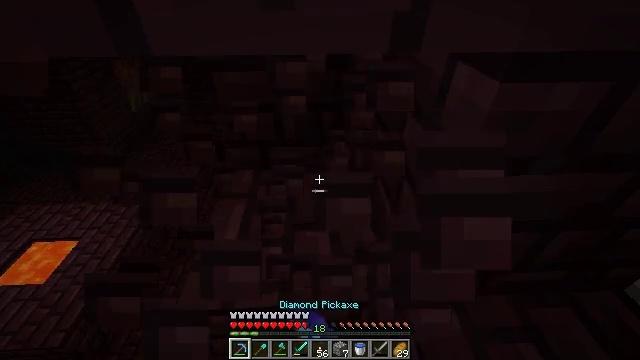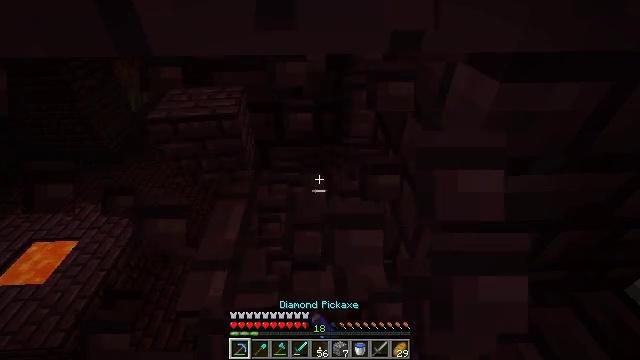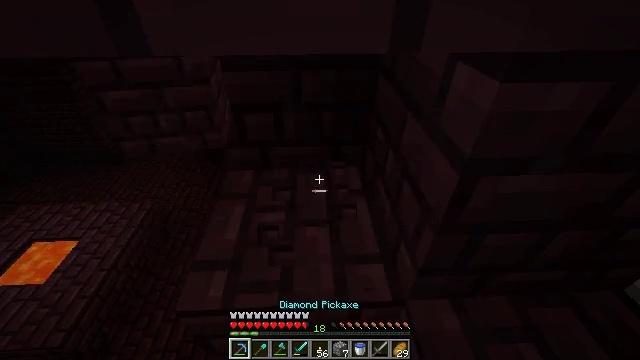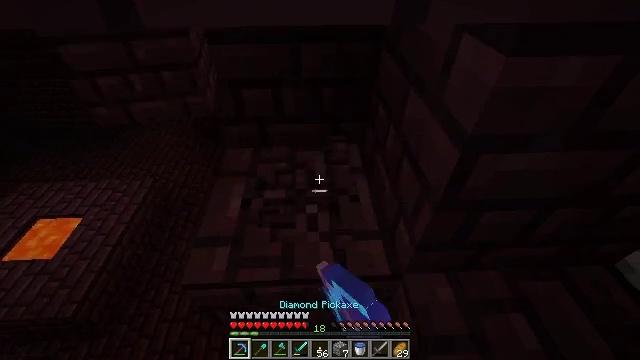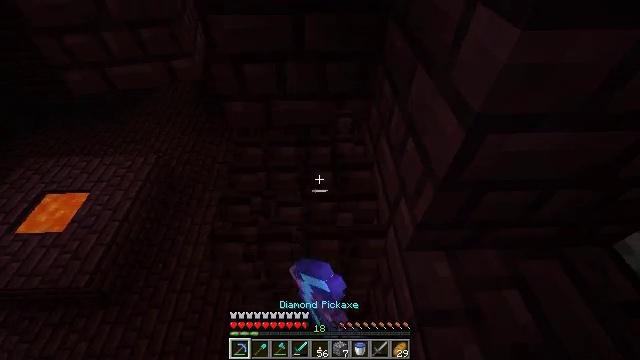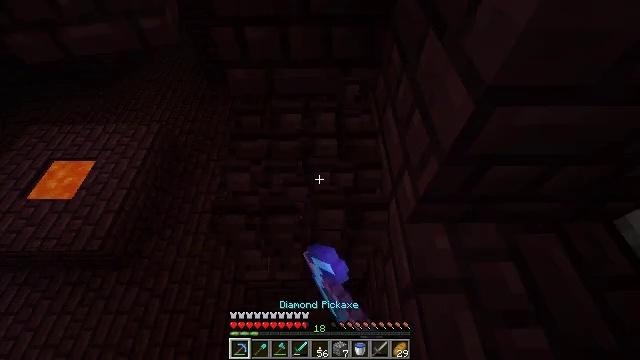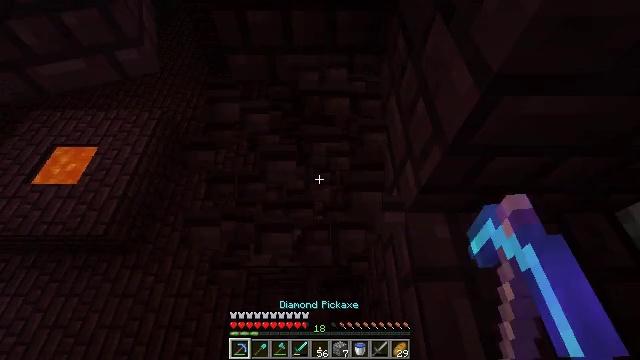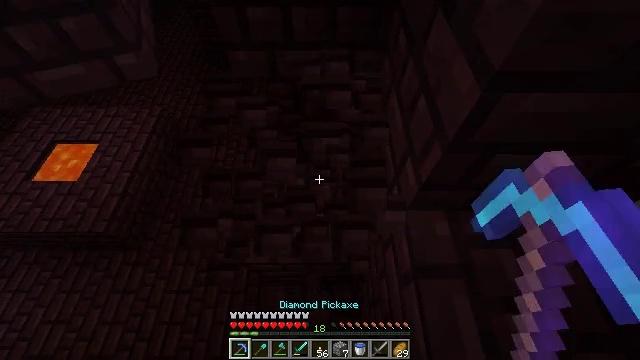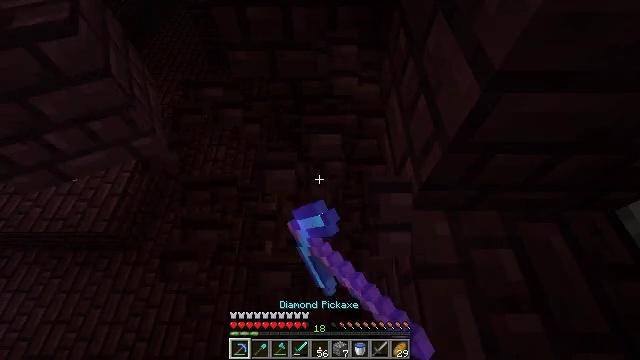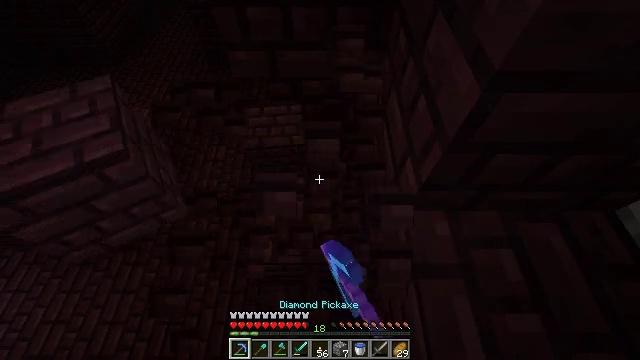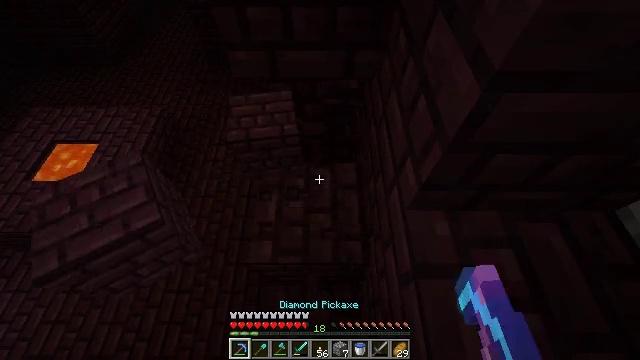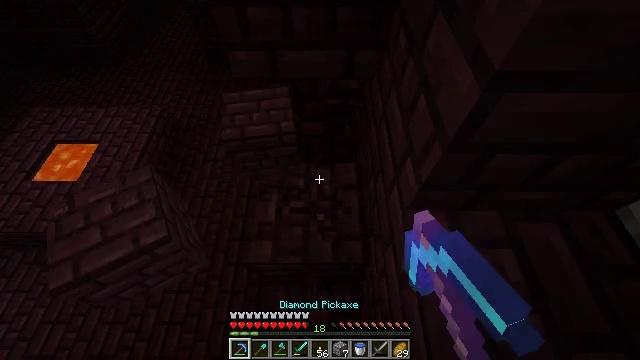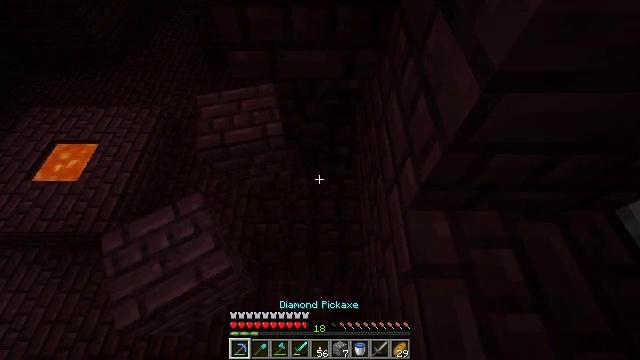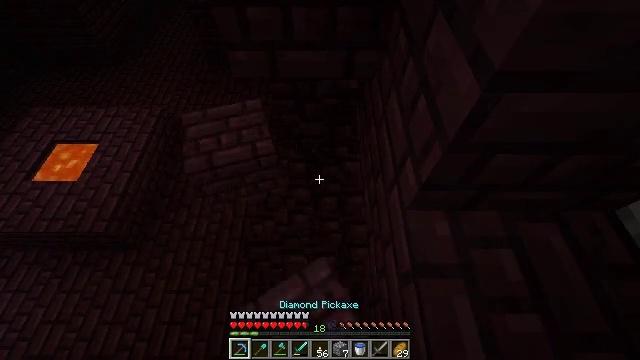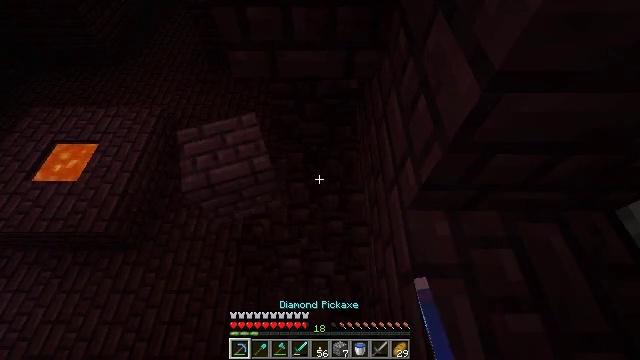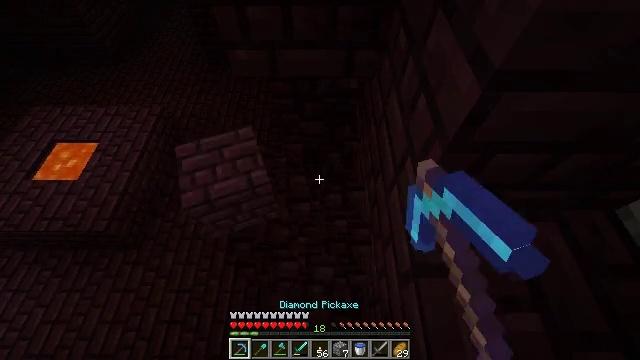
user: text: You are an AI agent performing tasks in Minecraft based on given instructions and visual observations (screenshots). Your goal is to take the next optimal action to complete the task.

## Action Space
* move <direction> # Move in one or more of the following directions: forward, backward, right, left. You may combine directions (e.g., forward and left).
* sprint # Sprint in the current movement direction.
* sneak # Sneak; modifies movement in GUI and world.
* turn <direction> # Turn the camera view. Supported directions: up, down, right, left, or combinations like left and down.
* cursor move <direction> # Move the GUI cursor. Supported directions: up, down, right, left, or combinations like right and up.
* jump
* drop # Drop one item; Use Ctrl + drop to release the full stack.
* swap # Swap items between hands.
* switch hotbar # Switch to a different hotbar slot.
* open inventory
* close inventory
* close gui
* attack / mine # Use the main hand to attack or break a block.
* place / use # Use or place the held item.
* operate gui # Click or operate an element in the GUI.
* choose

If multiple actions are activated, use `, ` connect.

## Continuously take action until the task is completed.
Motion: motion action
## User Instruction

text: Collect nether bricks for building.
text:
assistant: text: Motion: attack / mine
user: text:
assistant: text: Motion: attack / mine
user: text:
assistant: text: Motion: turn down, attack / mine
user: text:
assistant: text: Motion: turn down, attack / mine
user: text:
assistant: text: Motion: turn left and down, attack / mine
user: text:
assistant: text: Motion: turn down, attack / mine
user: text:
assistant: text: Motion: attack / mine
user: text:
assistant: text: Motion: attack / mine
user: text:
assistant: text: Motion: attack / mine
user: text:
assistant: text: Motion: attack / mine
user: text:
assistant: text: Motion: attack / mine
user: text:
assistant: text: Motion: attack / mine
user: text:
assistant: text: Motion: attack / mine
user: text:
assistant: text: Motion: attack / mine
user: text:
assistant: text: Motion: no_op
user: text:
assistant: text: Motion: no_op
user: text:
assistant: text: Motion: no_op
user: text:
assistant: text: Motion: turn right and up
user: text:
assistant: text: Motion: turn right and up
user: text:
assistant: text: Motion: turn right and up
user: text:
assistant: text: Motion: turn left and up
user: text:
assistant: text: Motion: turn up
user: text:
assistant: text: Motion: turn up
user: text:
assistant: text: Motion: turn up
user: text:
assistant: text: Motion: attack / mine
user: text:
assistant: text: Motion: attack / mine
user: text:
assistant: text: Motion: attack / mine
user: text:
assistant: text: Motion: attack / mine
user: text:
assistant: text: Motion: attack / mine
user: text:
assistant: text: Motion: attack / mine